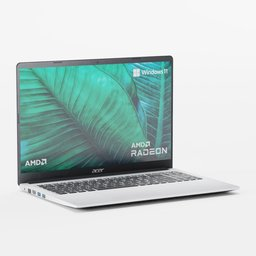
Label: electronics